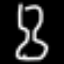
Label: hourglass